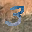
Label: 3